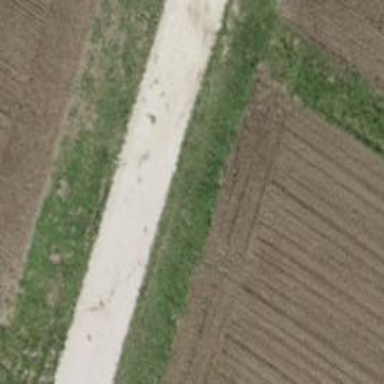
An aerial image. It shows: Compacted track with grade2 level.